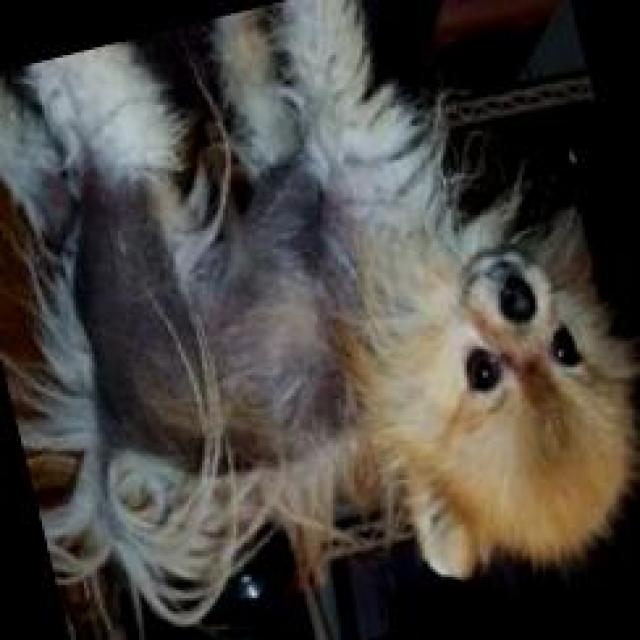
Canine fungal skin infection — characterized by alopecia, scaling, crusting, and circular lesions. Common agents include Malassezia and Candida species.